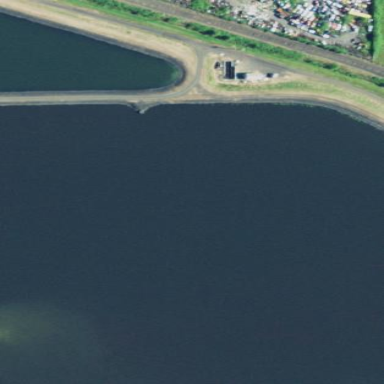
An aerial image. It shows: Natural reservoir of water.